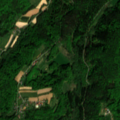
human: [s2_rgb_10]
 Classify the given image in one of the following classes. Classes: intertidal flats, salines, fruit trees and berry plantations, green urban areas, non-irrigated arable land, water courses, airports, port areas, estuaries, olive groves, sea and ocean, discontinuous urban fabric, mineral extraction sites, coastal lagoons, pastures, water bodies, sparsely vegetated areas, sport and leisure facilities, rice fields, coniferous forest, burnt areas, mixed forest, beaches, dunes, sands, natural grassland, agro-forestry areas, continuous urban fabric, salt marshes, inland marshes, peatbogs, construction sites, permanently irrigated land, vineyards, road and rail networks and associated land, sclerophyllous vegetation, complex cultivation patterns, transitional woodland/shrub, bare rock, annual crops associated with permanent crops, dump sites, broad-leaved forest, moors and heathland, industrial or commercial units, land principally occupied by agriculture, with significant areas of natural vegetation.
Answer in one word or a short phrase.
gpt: pastures, complex cultivation patterns, land principally occupied by agriculture, with significant areas of natural vegetation, broad-leaved forest